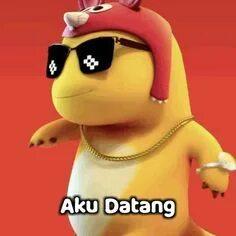
Label: nailong